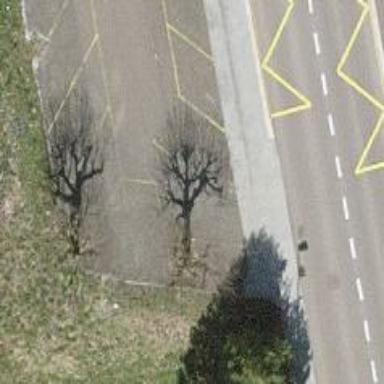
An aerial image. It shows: Road serving as parking aisle.